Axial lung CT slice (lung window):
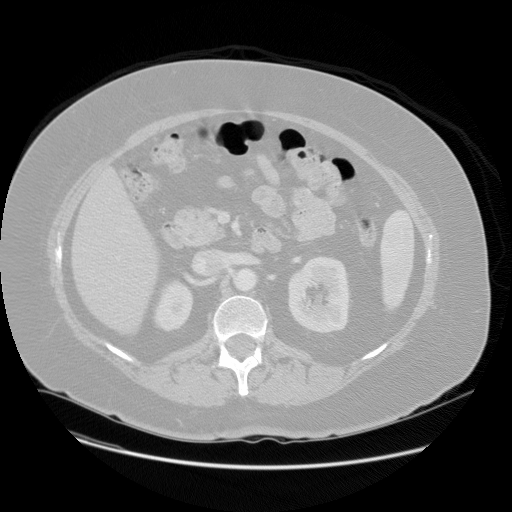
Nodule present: no